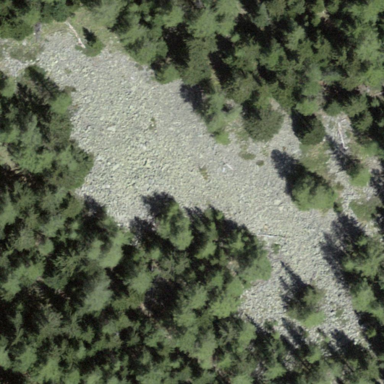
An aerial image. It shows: Scree landscape.